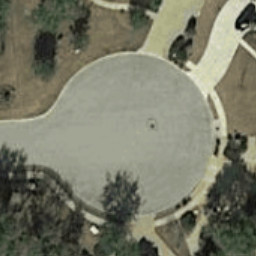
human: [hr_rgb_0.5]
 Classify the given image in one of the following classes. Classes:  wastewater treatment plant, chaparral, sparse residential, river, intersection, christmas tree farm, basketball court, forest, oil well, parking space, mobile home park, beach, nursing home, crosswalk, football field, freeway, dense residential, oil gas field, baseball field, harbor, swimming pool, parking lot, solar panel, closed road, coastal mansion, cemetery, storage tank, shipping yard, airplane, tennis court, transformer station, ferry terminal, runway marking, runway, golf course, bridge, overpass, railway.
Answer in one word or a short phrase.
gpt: closed road